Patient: sex F, age 33
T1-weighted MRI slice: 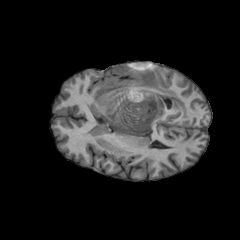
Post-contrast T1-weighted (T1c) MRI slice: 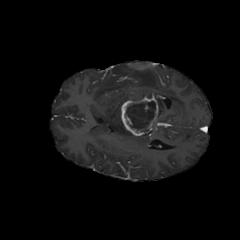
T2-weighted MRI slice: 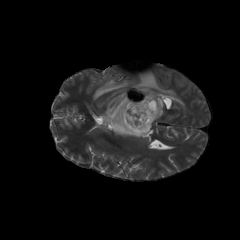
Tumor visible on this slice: yes
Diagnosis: Glioblastoma, IDH-wildtype
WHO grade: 4